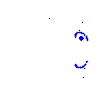
Particle: kaon